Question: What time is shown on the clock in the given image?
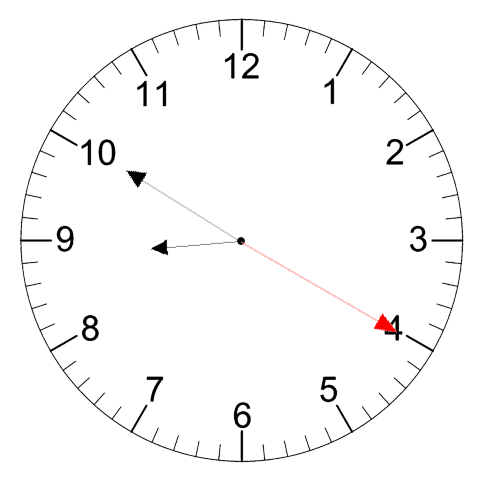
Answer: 08:50:20